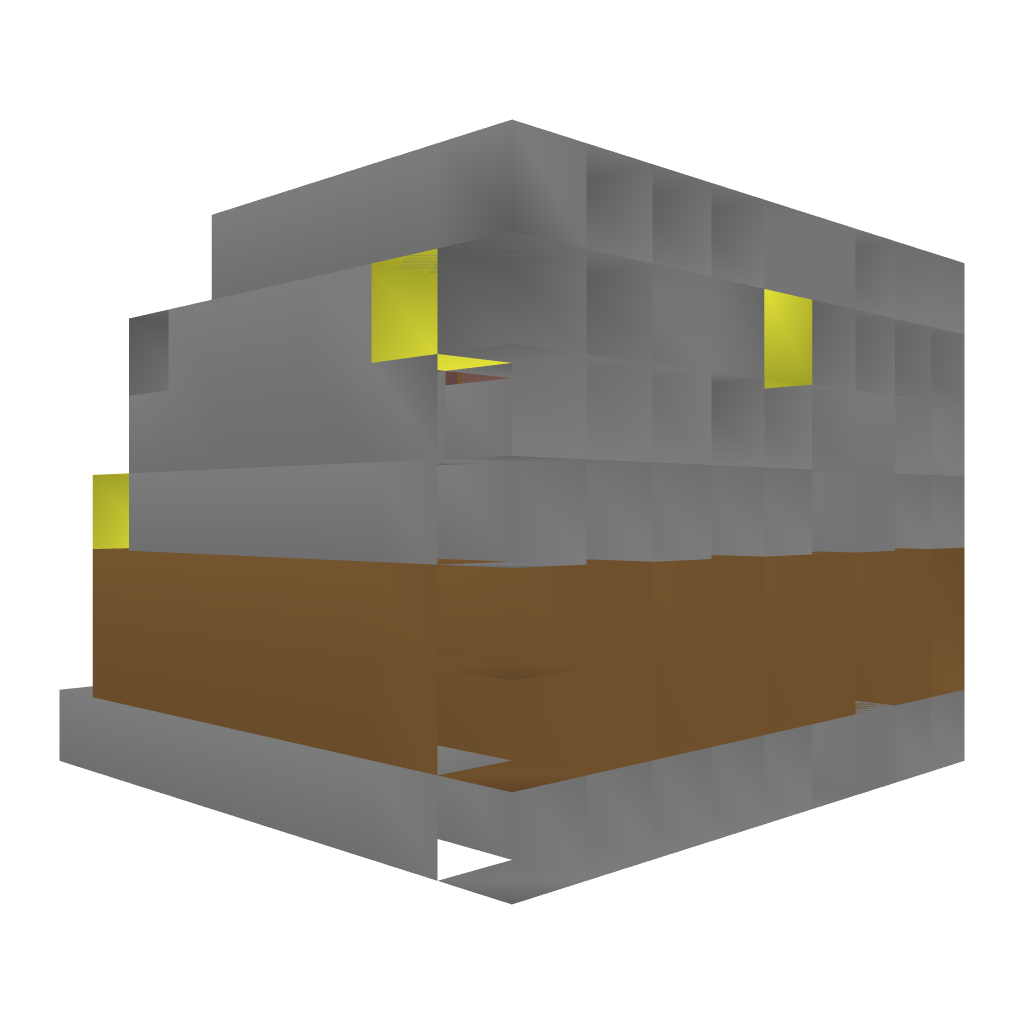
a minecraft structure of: Drum Set bad low quality